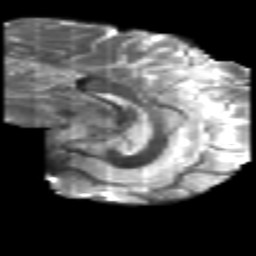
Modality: T2w
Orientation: sagittal
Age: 29
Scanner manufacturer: philips
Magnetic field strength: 3 T
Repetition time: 8.6 s
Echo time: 0.127 s